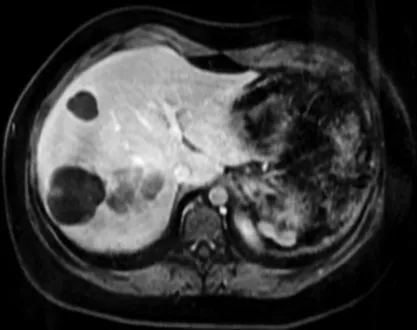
Hepatic metastasis.
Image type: radiology (mri)